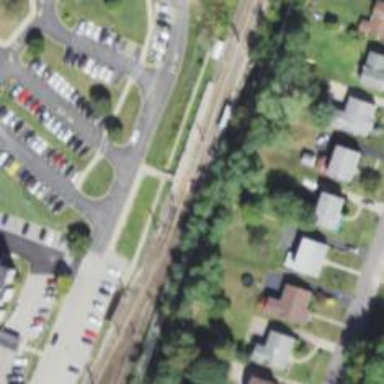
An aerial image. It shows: Light rail railway with electrified contact line.